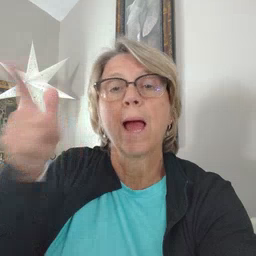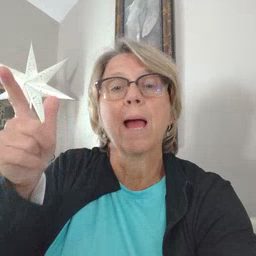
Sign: wake